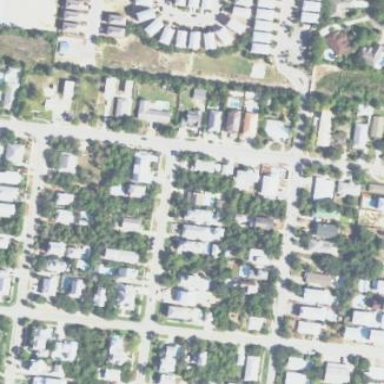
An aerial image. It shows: Single-family residential area.